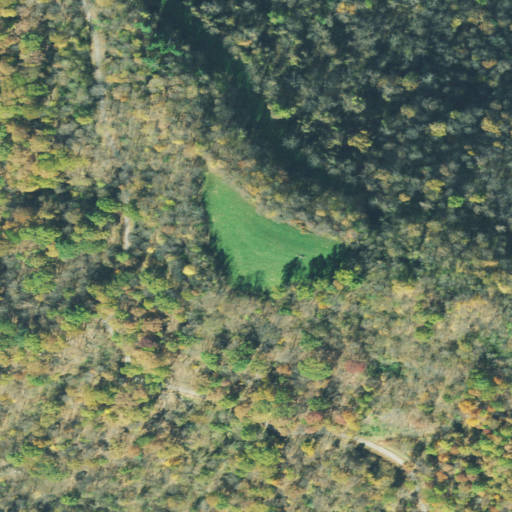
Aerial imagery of mountain in Ohio named Duffy Hill containing deciduous forest, open development, mixed forest, and pasture